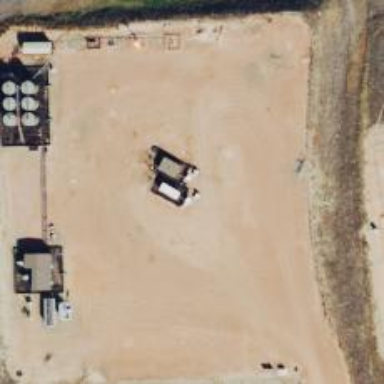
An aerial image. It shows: Storage tank that is man-made.